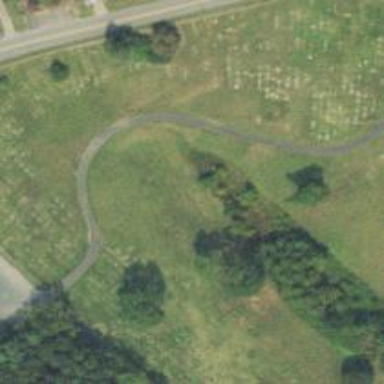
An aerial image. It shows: Cemetery.